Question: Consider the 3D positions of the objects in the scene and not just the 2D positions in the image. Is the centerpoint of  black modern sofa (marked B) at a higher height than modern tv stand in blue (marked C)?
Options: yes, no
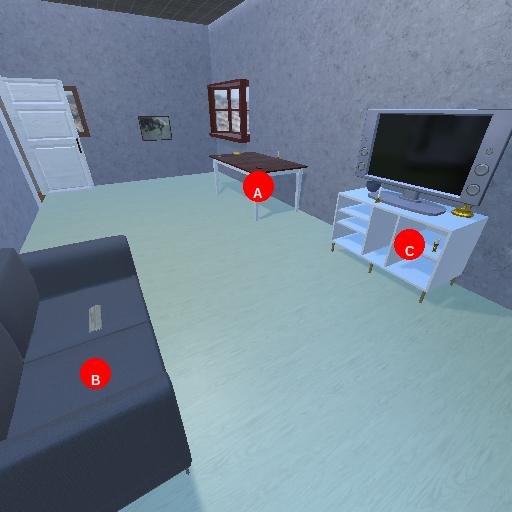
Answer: yes